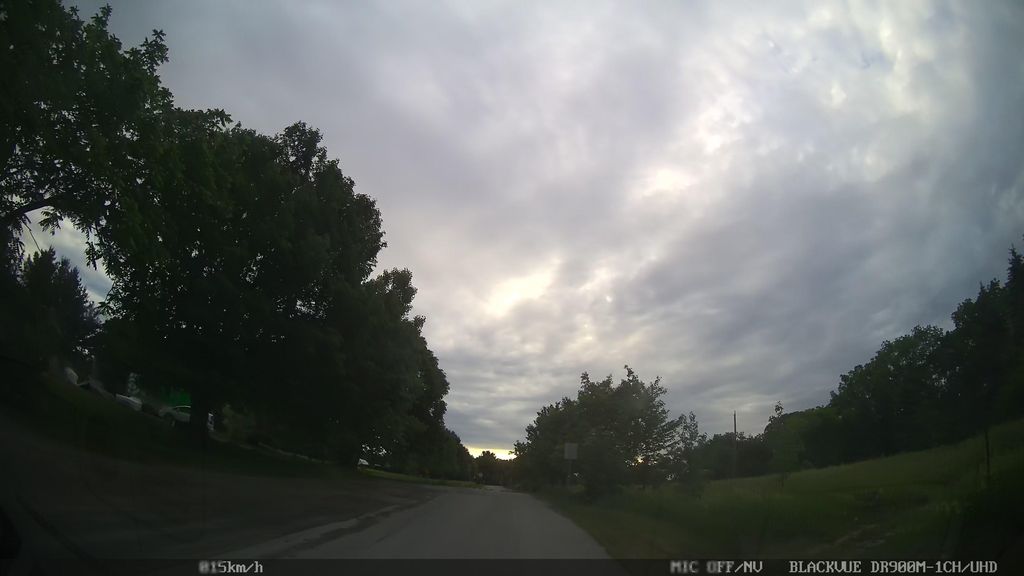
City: ottawa-gatineau